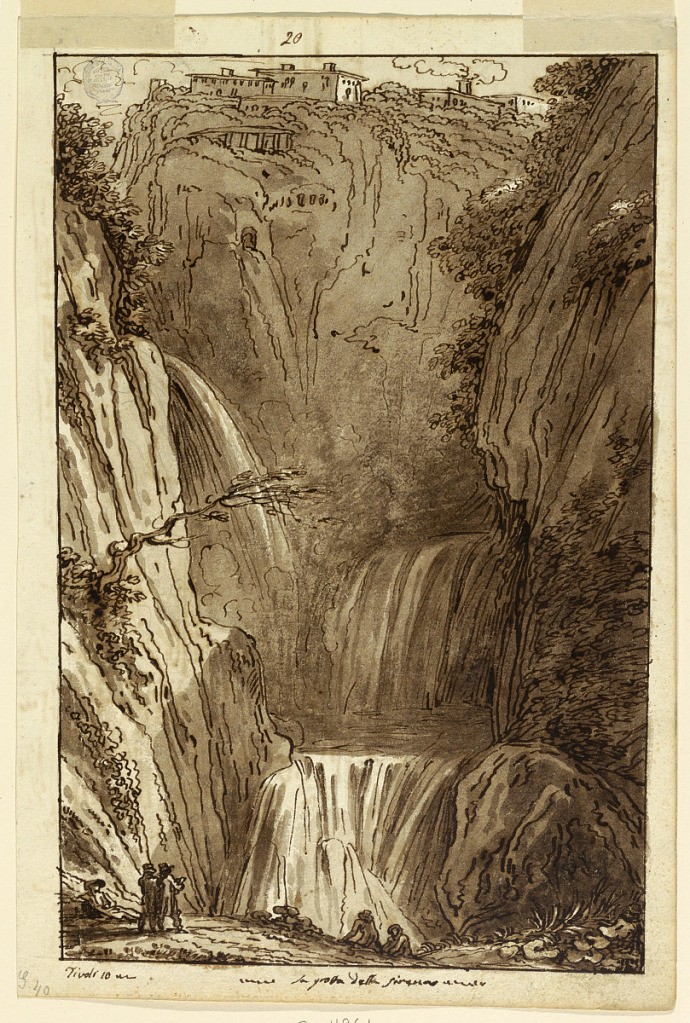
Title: The Siren's Grotto at Tivoli
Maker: Felice Giani, Italian, 1758–1823
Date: ca. 1813
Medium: Black chalk, pen and black ink, brush and brown watercolor on cream laid paper
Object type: Drawing
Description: On recto: two artists are shown, drawing. Three men at the bottom of the falls. Houses of Tivoli visible at the top. Framing line and caption: "Tivoli 10 - la grotto della sirena;" "20" at the top. On verso: sketches for ceiling with fifteen panels, quarter of a ceiling with winged genii, plant candelabra, three curved friezes with grotesque animals. "21" above.